Question: I would like to know how can I construct a regex to know if a number in base 2 (binary) is multiple of 3. I had read in this thread <URL> but it doesn't works for some values. Hope you can help me.
UPDATE:
Ok, thanks all for your help, now I know how to draw the NFA, here I left the graph and the regular expresion:
In the graph, the states are the number in base 10 mod 3.
For example: to go to state 1 you have to have 1, then you can add 1 or 0, if you add 1, you would have 11(3 in base 10), and this number mod 3 is 0 then you draw the arc to the state 0.

'((0*)((11)*)((1((00) *)1) *)(101 *(0|((00) *1 *) *0)1) *(1(000)+1*01)*) *'
And the other regex works, but this is shorter.
Thanks a lot :)
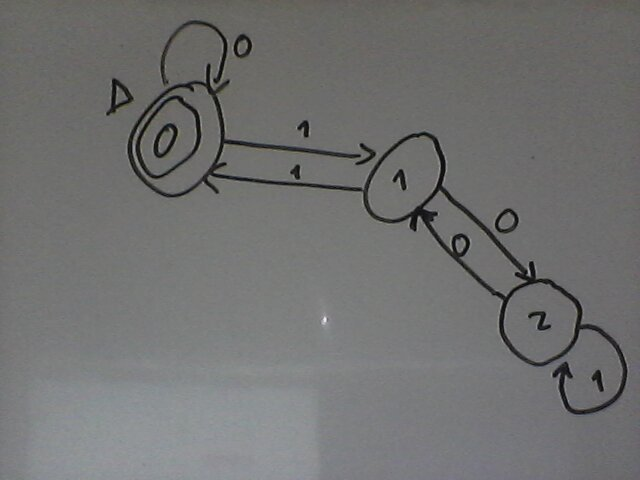
Answer: If I may plug my solution for <URL> for divisibility for each base.
This is what it generates for divisibility by 3 in base 2:
'/^((((0+)?1)(10*1)*0)(0(10*1)*0|1)*(0(10*1)*(1(0+)?))|(((0+)?1)(10*1)*(1(0+)?)|(0(0+)?)))$/'
Edit 2: Also, this is a duplicate of <URL>.